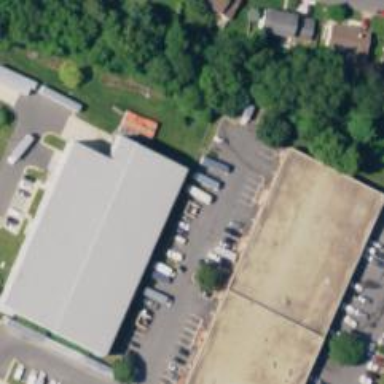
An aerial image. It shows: Commercial building.